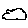
Label: cloud